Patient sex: M
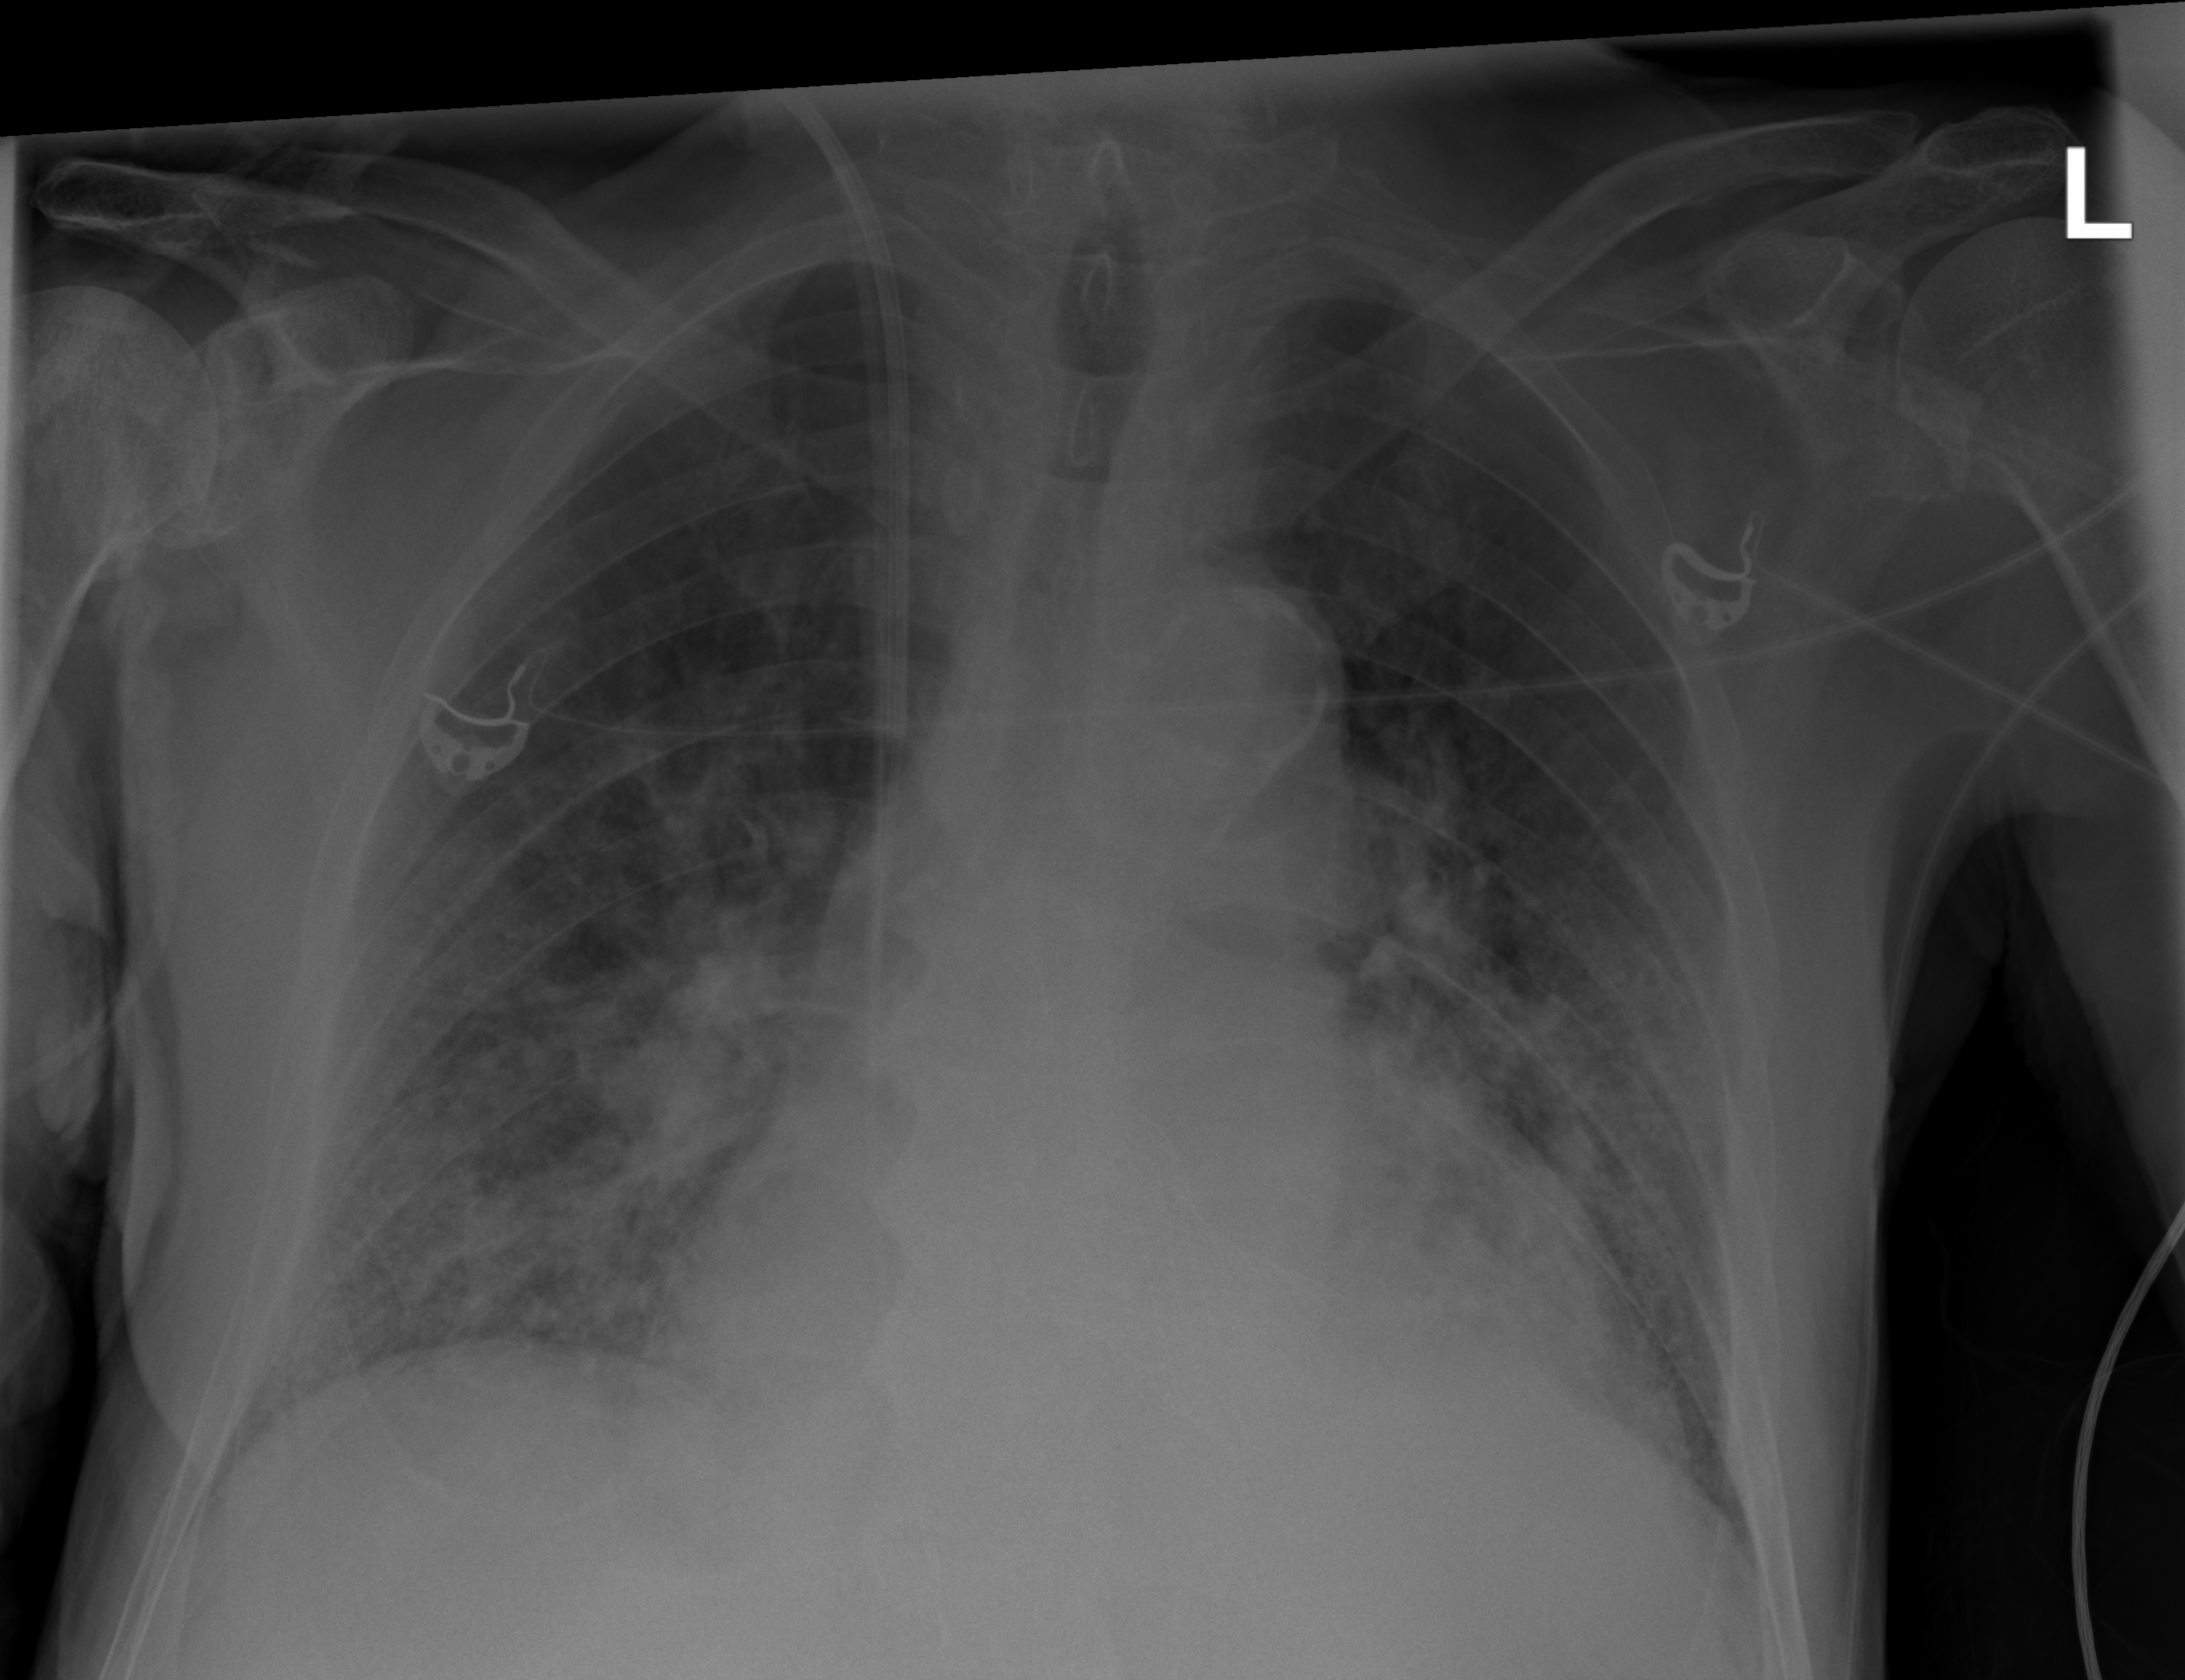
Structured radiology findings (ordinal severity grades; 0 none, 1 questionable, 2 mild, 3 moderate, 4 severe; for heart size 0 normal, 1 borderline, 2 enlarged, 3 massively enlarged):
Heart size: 2
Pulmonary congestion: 3
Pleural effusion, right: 1
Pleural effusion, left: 1
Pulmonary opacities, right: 2
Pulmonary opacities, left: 2
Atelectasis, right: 2
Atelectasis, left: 2